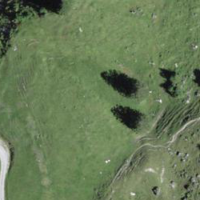
EUNIS habitat code: 23
Species observed at this site:
Vaccinium vitis-idaea